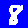
Digit: 8